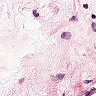
Metastatic tissue present: no